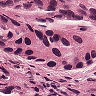
Metastatic tissue present: yes